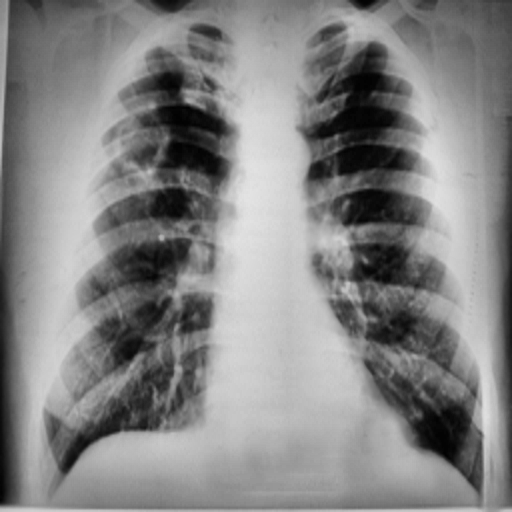
Finding: TUBERCULOSIS